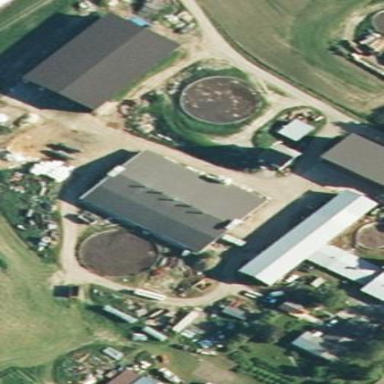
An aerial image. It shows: Farmyard area.